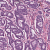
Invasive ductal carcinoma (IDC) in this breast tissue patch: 1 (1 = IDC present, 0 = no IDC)